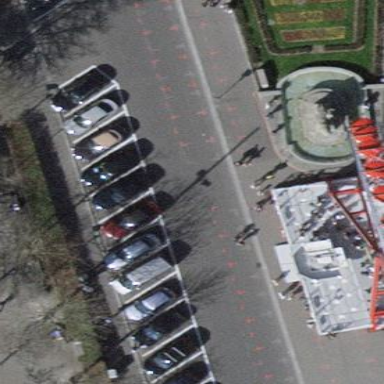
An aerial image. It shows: Parking lane with diagonal orientation.